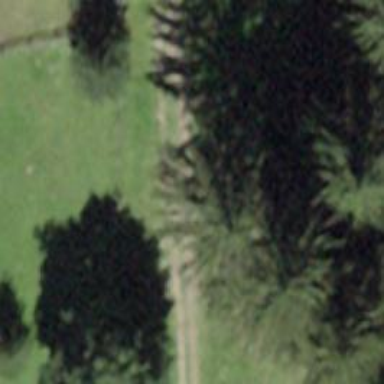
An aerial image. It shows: Downhill path on the ground.